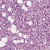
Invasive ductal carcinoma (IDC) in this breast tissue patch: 1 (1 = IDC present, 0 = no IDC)